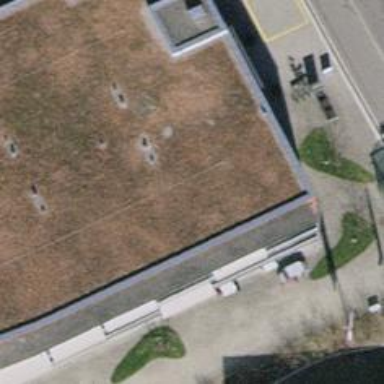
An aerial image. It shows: Café.